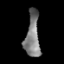
Tissue: lung
Cell type: Others
Senescence score: 0.2422
Nuclear area (px): 634
Mean DAPI intensity: 123.768